Question: I am trying to setup 'jacoco' for my project's code coverage
My project is based on 'Java 1.8'
Here is how things look in my project's 'pom.xml'
'''
<plugin>
<groupId>org.jacoco</groupId>
<artifactId>jacoco-maven-plugin</artifactId>
<version>0.5.10.201208310627</version>
<configuration>
<output>file</output>
<append>true</append>
</configuration>
<executions>
<execution>
<id>jacoco-initialize</id>
<goals>
<goal>prepare-agent</goal>
</goals>
</execution>
<execution>
<id>jacoco-site</id>
<phase>verify</phase>
<goals>
<goal>report</goal>
</goals>
</execution>
</executions>
</plugin>
'''
Then I run 'mvn test' and see the following
'''
$ mvn test
[INFO] Scanning for projects...
[INFO]
[INFO] ------------------------------------------------------------------------
[INFO] Building pennyapp 1.0-SNAPSHOT
[INFO] ------------------------------------------------------------------------
[INFO]
[INFO] --- jacoco-maven-plugin:0.5.10.201208310627:prepare-agent (jacoco-initialize) @ pennyapp ---
[INFO] argLine set to -javaagent:/Users/harit/.m2/repository/org/jacoco/org.jacoco.agent/0.5.10.201208310627/org.jacoco.agent-0.5.10.201208310627-runtime.jar=destfile=/Users/harit/code/idea/pennyapp/target/jacoco.exec,append=true,output=file
[INFO]
[INFO] --- maven-resources-plugin:2.6:resources (default-resources) @ pennyapp ---
[WARNING] Using platform encoding (UTF-8 actually) to copy filtered resources, i.e. build is platform dependent!
[INFO] Copying 1 resource
[INFO]
[INFO] --- maven-compiler-plugin:3.1:compile (default-compile) @ pennyapp ---
[INFO] Changes detected - recompiling the module!
[WARNING] File encoding has not been set, using platform encoding UTF-8, i.e. build is platform dependent!
[INFO] Compiling 1 source file to /Users/harit/code/idea/pennyapp/target/classes
[INFO]
[INFO] --- maven-resources-plugin:2.6:testResources (default-testResources) @ pennyapp ---
[WARNING] Using platform encoding (UTF-8 actually) to copy filtered resources, i.e. build is platform dependent!
[INFO] skip non existing resourceDirectory /Users/harit/code/idea/pennyapp/src/test/resources
[INFO]
[INFO] --- maven-compiler-plugin:3.1:testCompile (default-testCompile) @ pennyapp ---
[INFO] Changes detected - recompiling the module!
[WARNING] File encoding has not been set, using platform encoding UTF-8, i.e. build is platform dependent!
[INFO] Compiling 1 source file to /Users/harit/code/idea/pennyapp/target/test-classes
[INFO]
[INFO] --- maven-surefire-plugin:2.17:test (default-test) @ pennyapp ---
[INFO] Surefire report directory: /Users/harit/code/idea/pennyapp/shippable/testresults
[INFO] Using configured provider org.apache.maven.surefire.junit4.JUnit4Provider
-------------------------------------------------------
T E S T S
-------------------------------------------------------
objc[13225]: Class JavaLaunchHelper is implemented in both /Library/Java/JavaVirtualMachines/jdk1.8.0_05.jdk/Contents/Home/jre/bin/java and /Library/Java/JavaVirtualMachines/jdk1.8.0_05.jdk/Contents/Home/jre/lib/libinstrument.dylib. One of the two will be used. Which one is undefined.
Running HelloTest
Tests run: 1, Failures: 0, Errors: 0, Skipped: 0, Time elapsed: 0.1 sec - in HelloTest
Results :
Tests run: 1, Failures: 0, Errors: 0, Skipped: 0
[INFO] ------------------------------------------------------------------------
[INFO] BUILD SUCCESS
[INFO] ------------------------------------------------------------------------
[INFO] Total time: 4.523 s
[INFO] Finished at: 2014-08-19T17:56:33-07:00
[INFO] Final Memory: 10M/119M
[INFO] ------------------------------------------------------------------------
'''
and then I run 'mvn jacoco:report' and I see
'''
$ mvn jacoco:report
[INFO] Scanning for projects...
[INFO]
[INFO] ------------------------------------------------------------------------
[INFO] Building pennyapp 1.0-SNAPSHOT
[INFO] ------------------------------------------------------------------------
[INFO]
[INFO] --- jacoco-maven-plugin:0.5.10.201208310627:report (default-cli) @ pennyapp ---
[INFO] ------------------------------------------------------------------------
[INFO] BUILD SUCCESS
[INFO] ------------------------------------------------------------------------
[INFO] Total time: 1.176 s
[INFO] Finished at: 2014-08-19T17:56:51-07:00
[INFO] Final Memory: 11M/112M
[INFO] ------------------------------------------------------------------------
'''
Then I look at 'target/site/jacoco/index.html' and see the following

- What is incorrect in the configuration?
- How can I generate report?
Thanks
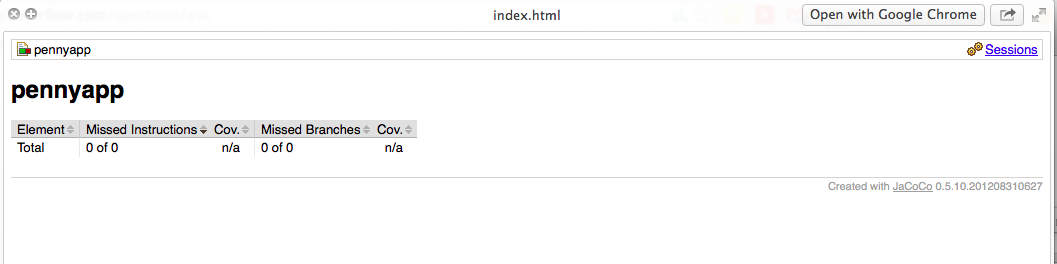
Answer: Any particular reason why you are using an outdated version of the JaCoCo plugin? For Java 8 support, you have to use at least version 0.7.0 (see <URL>.
In your configuration, the report goal is bound to the verify phase, so running 'mvn test' won't generate any report because it does not run the verify phase (<URL>. You have to use 'mvn verify' to execute tests and generate the report.
The JaCoCo project provides example Maven configurations. You can try "<URL>".